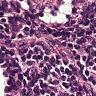
Metastatic tissue present: no